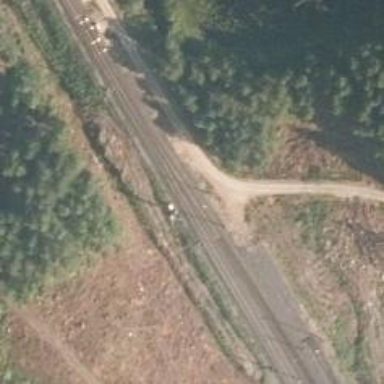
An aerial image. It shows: Rail siding with electrified contact lines.